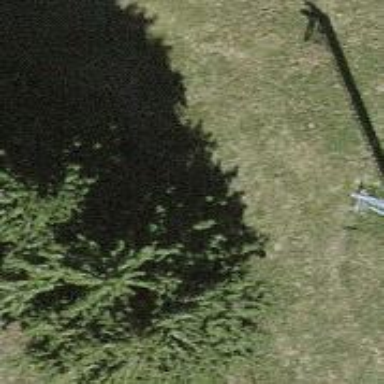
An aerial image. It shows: Evergreen needle-leaved tree typically found in agricultural areas.